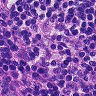
Metastatic tissue present: no